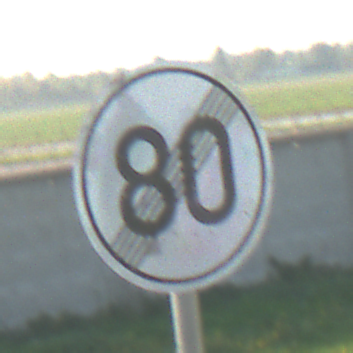
Verkehrszeichen: EndeGeschwindigkeit80
Umgebung: Outdoor, Special
Tageszeit: MorningAfternoon
Wetter: Clear
Licht: Natural
Jahreszeit: NotSpecified
Kontrast: HighContrast